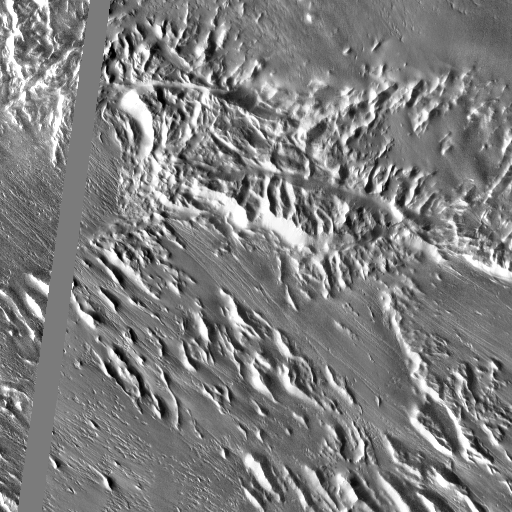
Crater classes present: Background